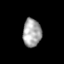
Tissue: skin
Cell type: Epithelial cells
Senescence score: 0.2146
Nuclear area (px): 505
Mean DAPI intensity: 167.638